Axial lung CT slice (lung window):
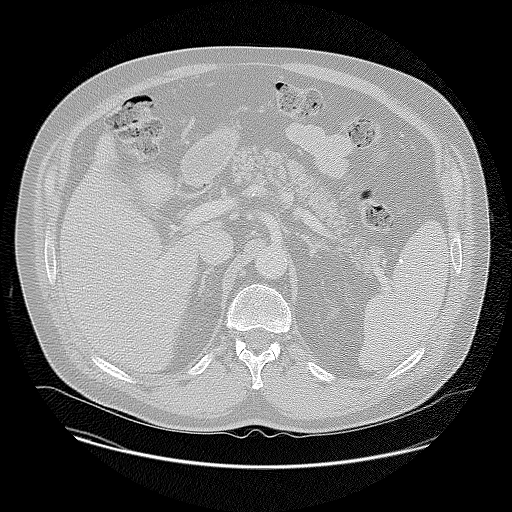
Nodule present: no